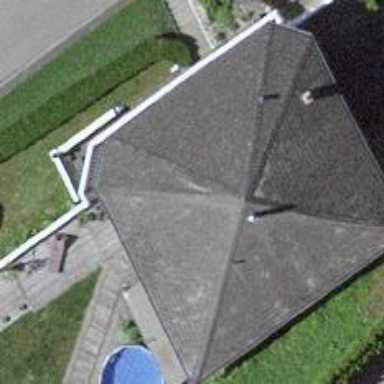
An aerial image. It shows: Residential building with pyramidal roof shape.